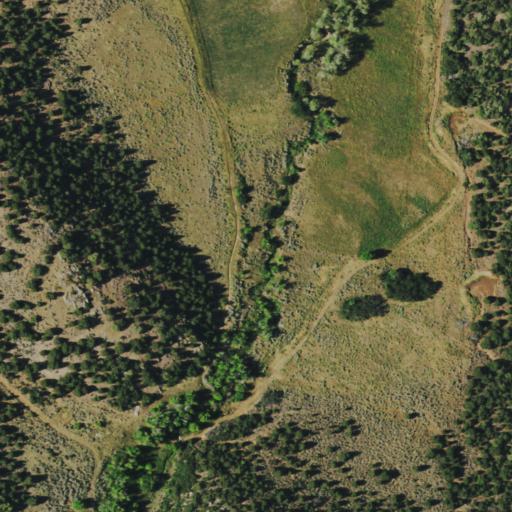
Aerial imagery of valley in Colorado named McKenzie Canyon containing evergreen forest, shrub, herbaceous wetlands, pasture, and woody wetlands